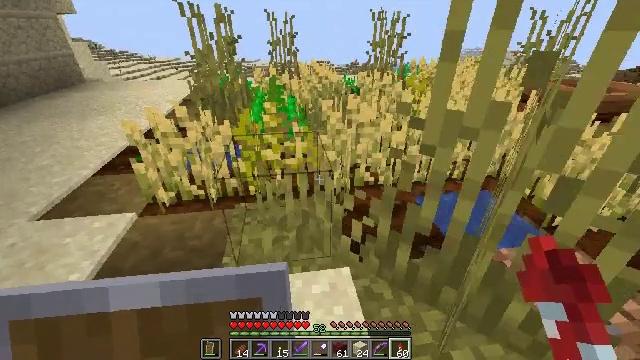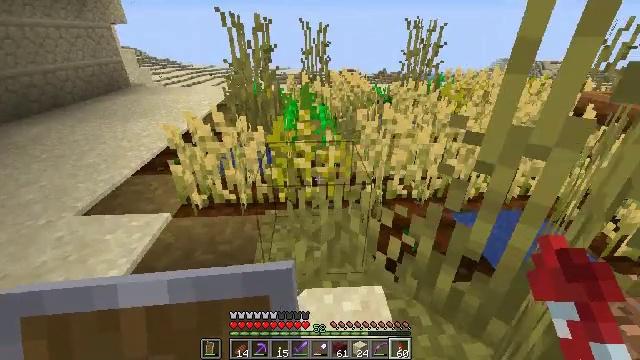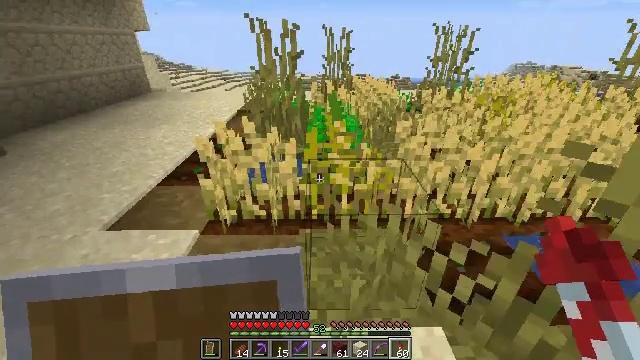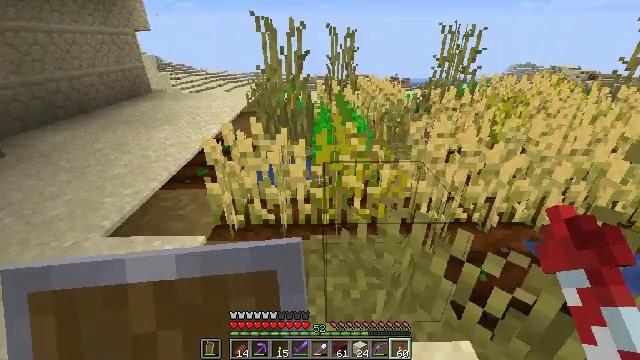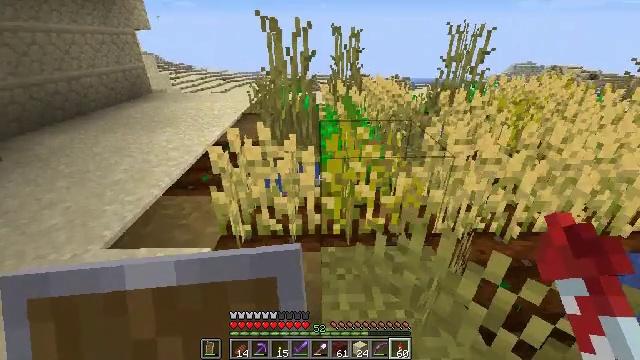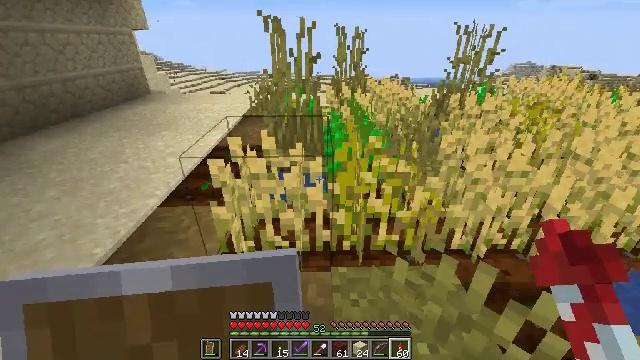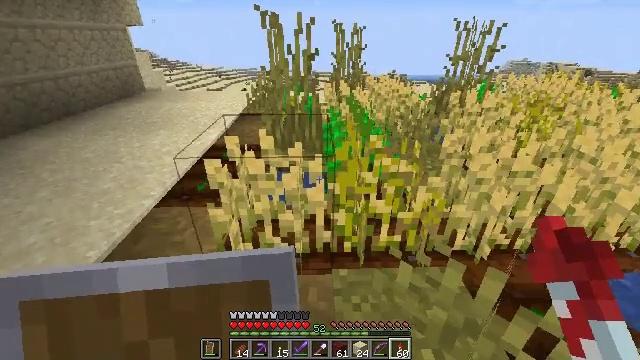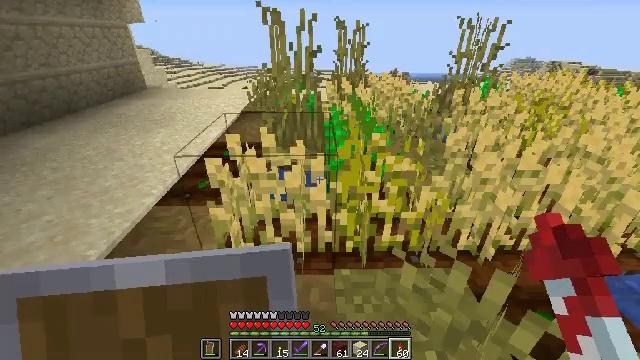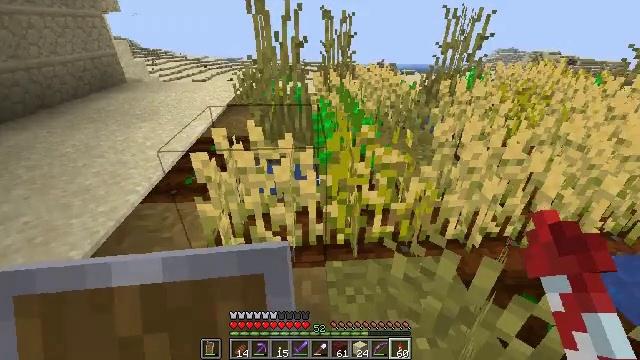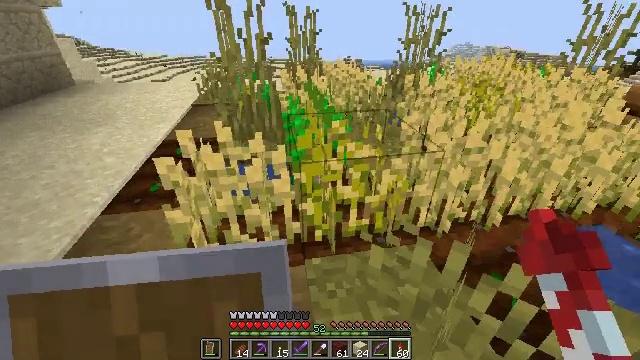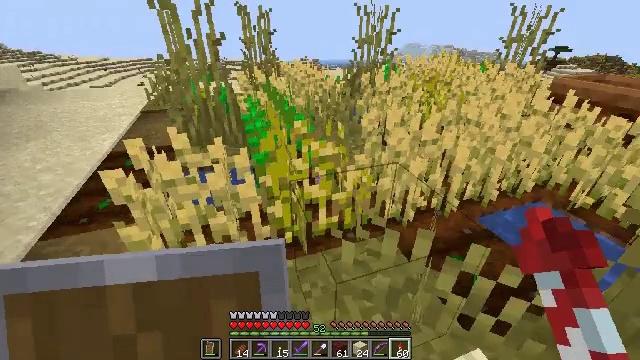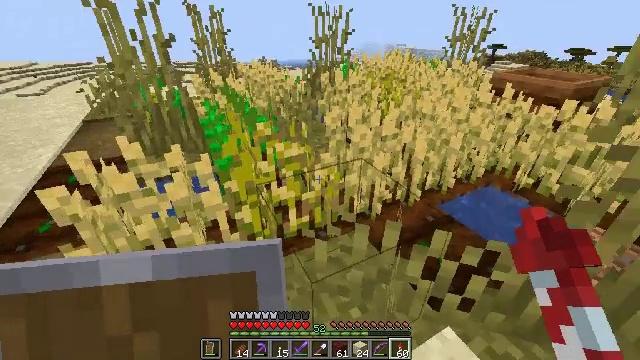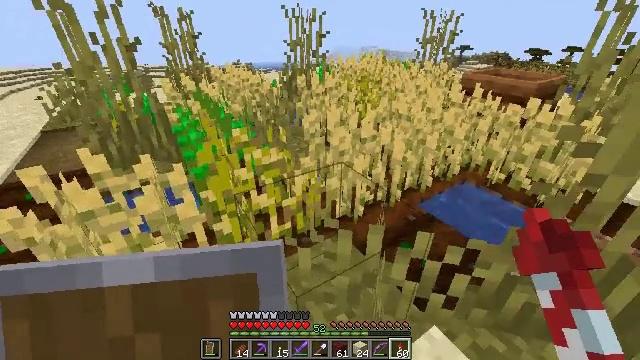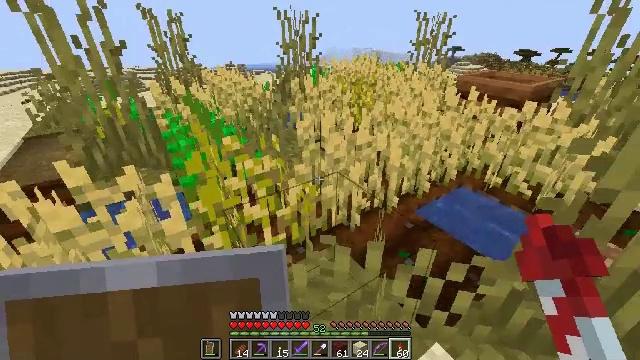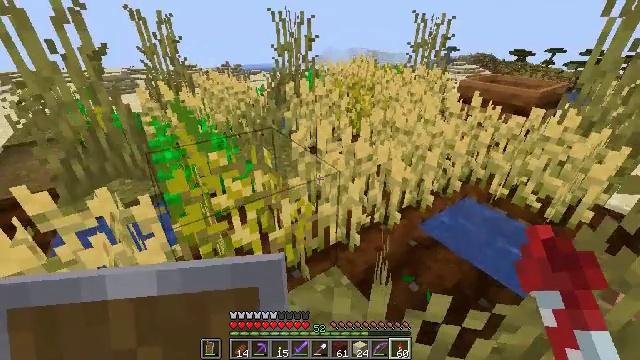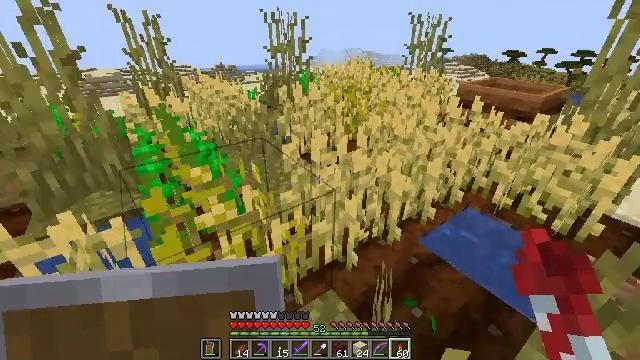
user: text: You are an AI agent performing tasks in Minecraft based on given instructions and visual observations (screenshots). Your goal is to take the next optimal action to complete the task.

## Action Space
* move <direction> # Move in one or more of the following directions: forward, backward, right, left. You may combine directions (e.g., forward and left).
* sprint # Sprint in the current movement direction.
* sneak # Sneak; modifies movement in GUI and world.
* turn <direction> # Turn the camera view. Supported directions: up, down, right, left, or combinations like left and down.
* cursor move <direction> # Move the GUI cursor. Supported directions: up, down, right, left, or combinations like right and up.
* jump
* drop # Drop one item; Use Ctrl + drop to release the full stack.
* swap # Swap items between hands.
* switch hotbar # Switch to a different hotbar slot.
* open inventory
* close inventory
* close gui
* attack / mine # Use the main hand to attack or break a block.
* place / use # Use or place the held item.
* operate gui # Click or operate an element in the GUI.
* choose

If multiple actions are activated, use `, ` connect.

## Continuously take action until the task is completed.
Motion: motion action
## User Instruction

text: Recover the brewing stand by mining it.
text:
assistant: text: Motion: move forward and move left, turn left and up
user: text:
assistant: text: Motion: move forward and move left, turn left
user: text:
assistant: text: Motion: move forward and move left
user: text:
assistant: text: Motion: move forward
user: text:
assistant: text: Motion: no_op
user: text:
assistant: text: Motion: no_op
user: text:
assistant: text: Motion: no_op
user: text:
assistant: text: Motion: turn right and down
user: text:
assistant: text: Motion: turn right
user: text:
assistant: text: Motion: turn right
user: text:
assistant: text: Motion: turn right
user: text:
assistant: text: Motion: move forward, turn right
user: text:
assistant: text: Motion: move forward, turn right
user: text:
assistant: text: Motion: move forward
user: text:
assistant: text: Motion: move forward, turn right
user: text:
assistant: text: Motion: move forward, turn right
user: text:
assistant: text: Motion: move forward, turn right
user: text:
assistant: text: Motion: move forward, turn right
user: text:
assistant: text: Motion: move forward, turn right
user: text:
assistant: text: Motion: move forward, turn right
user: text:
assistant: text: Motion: move forward, turn right
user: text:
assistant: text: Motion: move forward, turn right
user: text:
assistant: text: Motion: move forward, turn right
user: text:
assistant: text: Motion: move forward, turn right
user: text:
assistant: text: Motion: move forward, turn right
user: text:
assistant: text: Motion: move forward, turn right
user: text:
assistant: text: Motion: move forward, turn right
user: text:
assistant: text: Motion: move forward, turn right
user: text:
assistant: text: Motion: move forward, turn right
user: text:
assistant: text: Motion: move forward, turn right